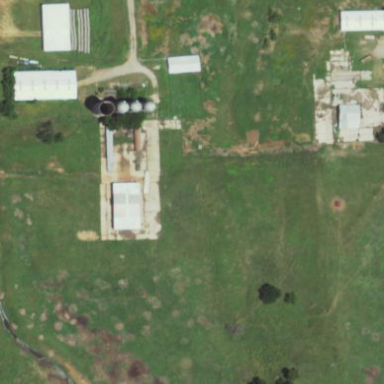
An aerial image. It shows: Farmyard area.